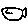
Label: fish